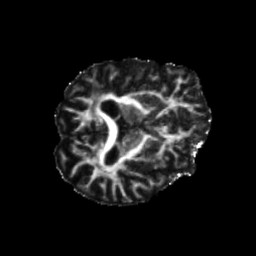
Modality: FA
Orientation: axial
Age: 70
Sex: male
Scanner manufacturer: siemens
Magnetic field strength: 3 T
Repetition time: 5.25 s
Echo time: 0.08 s